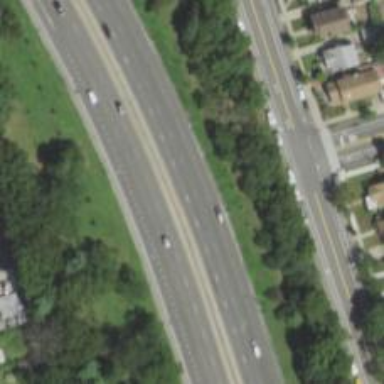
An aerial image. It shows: Asphalt motorway.